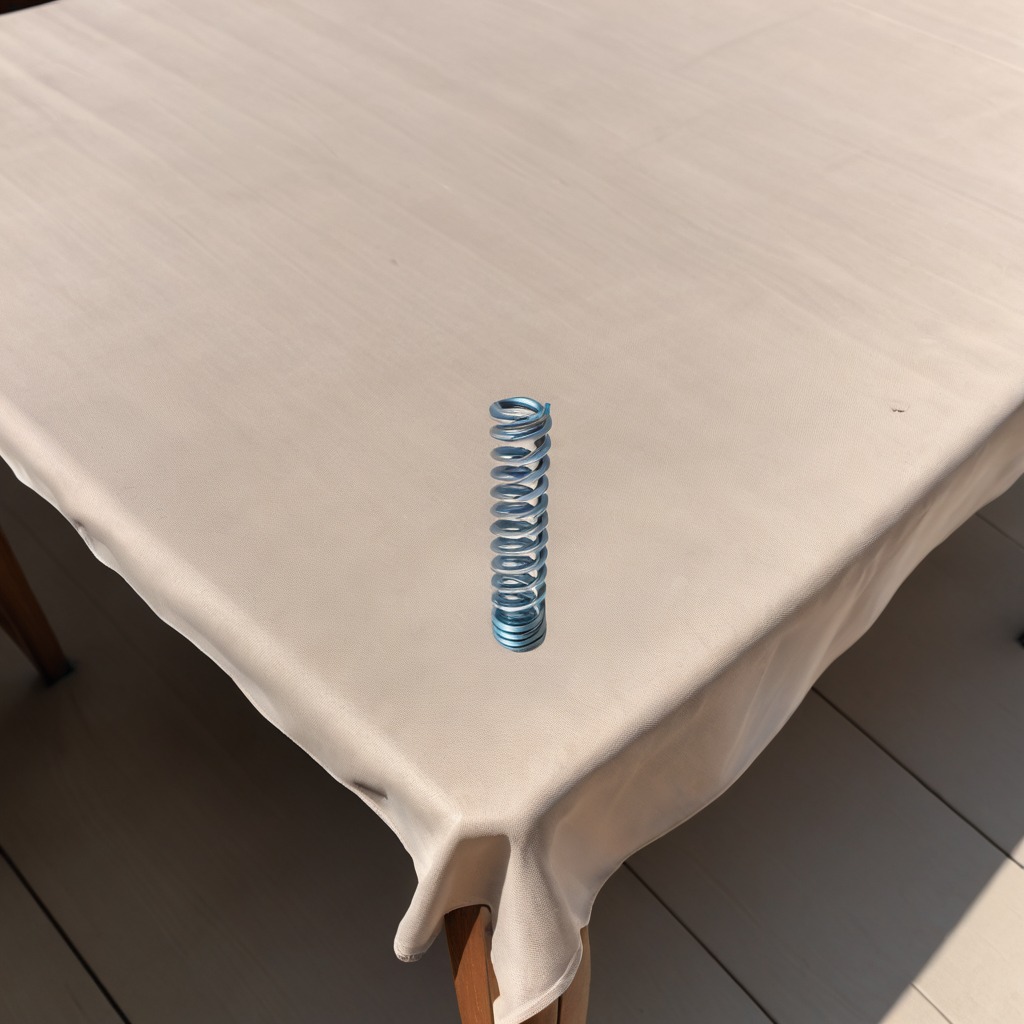
A coiled metal spring is lying on a clean wooden table covered with a plain fabric table cloth in an outdoor workshop during daytime bright natural light soft shadows worn but beneath the cloth.